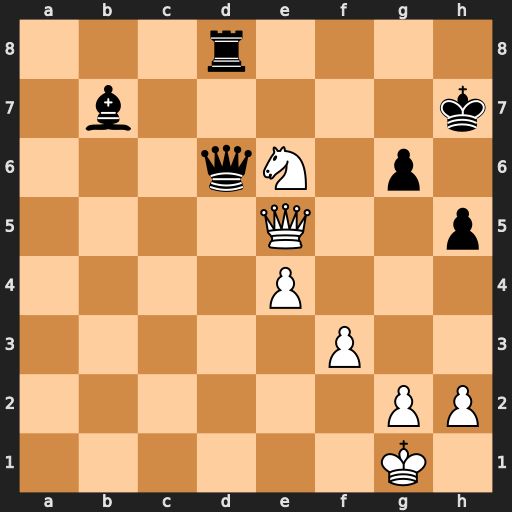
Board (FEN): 3r4/1b5k/3qN1p1/4Q2p/4P3/5P2/6PP/6K1
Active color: w
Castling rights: -
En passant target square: -
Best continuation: Qg7#